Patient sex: F
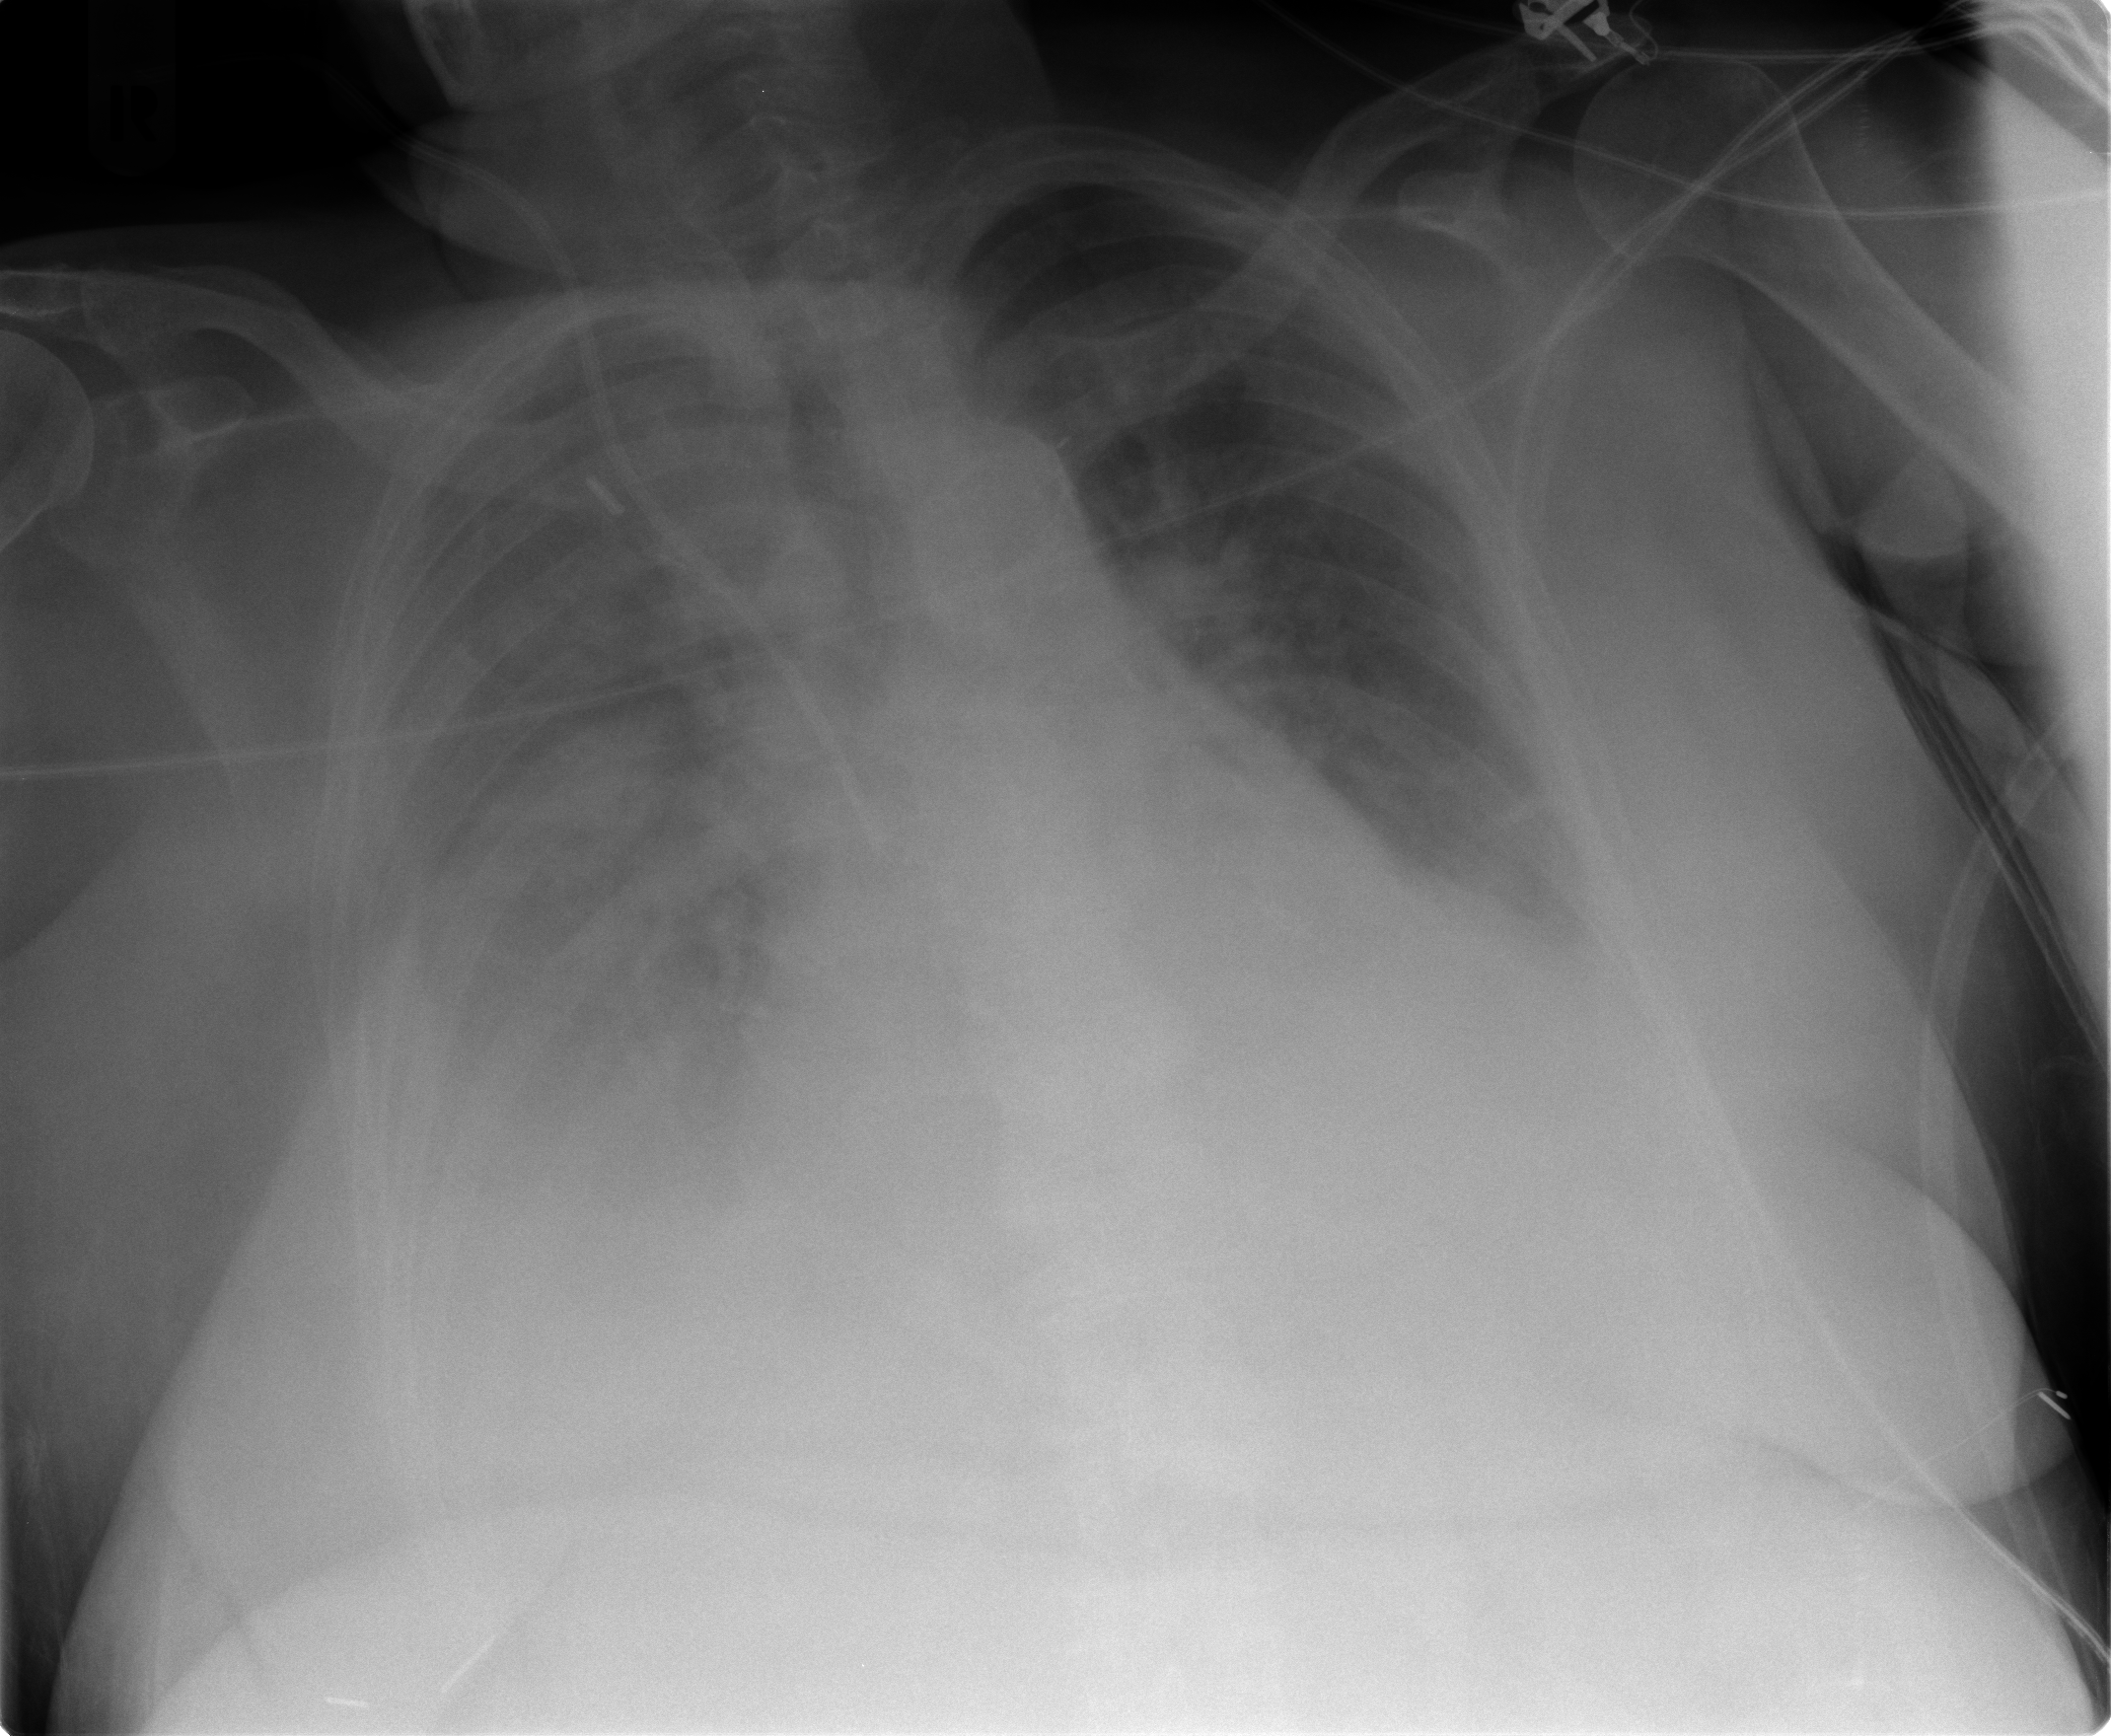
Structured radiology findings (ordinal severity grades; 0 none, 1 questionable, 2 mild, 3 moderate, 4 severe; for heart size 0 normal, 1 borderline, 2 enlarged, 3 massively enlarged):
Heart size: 2
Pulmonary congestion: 2
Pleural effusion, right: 3
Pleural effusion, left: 2
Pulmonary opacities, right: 2
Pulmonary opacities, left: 0
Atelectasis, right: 2
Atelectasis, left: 2